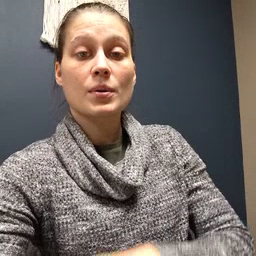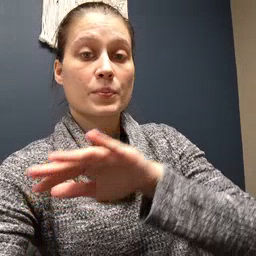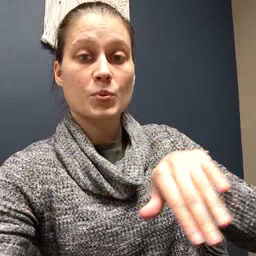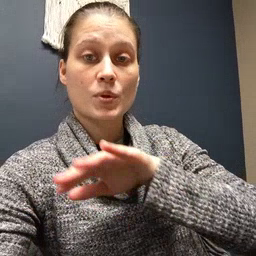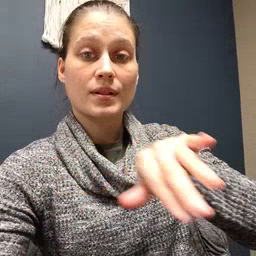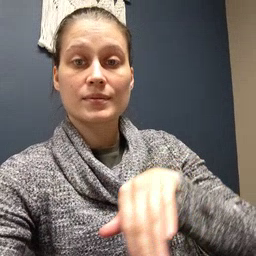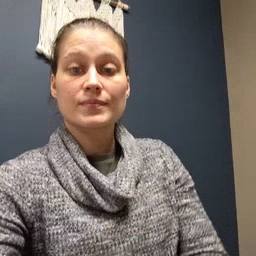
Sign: pool